Question:
If ItemCode, Color, Size, Rack, Rack1 match then the Num column needs to take incremental values instead of NULL. This means that for the highlighted rows it needs to take values '1' and '2' and for others (non-repeated) records it needs to take the value '1'.
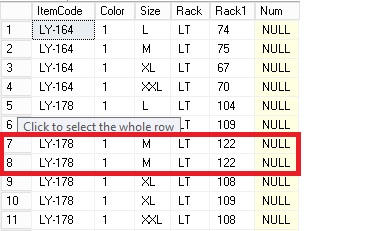
Answer: Table Schema:
'''
CREATE TABLE Items
(
ItemCode VARCHAR(10),
Color INT,
Size VARCHAR(10),
Rack VARCHAR(10),
RACK1 INT,
NUM INT
)
'''
Data:
'''
INSERT INTO Items VALUES
('LY-164', 1, 'L', 'LT', 74, NULL),
('LY-164', 1, 'M', 'LT', 75, NULL),
('LY-164', 1, 'XL', 'LT', 67, NULL),
('LY-164', 1, 'XXL', 'LT', 70, NULL),
('LY-178', 1, 'L', 'LT', 104, NULL),
('LY-178', 1, 'L', 'LT', 109, NULL),
('LY-178', 1, 'M', 'LT', 122, NULL),
('LY-178', 1, 'M', 'LT', 122, NULL),
('LY-178', 1, 'XL', 'LT', 108, NULL),
('LY-178', 1, 'XL', 'LT', 109, NULL),
('LY-178', 1, 'XXL', 'LT', 108, NULL)
'''
If you don't have Primary Key in your table you may use this. Here I am inserting first then deleting the null values.
'''
; WITH CTE AS
(
SELECT ItemCode, Color, Size, Rack, Rack1
, ROW_NUMBER() OVER (PARTITION BY ItemCode, Color, Size, Rack, Rack1 ORDER BY ItemCode, Color, Size, Rack, Rack1) AS RN
FROM Items
)
INSERT INTO Items
SELECT * FROM CTE
DELETE FROM Items WHERE NUM IS NULL
SELECT * FROM Items
'''
This is another approach (Quirky Update, one of the black magic in SQL)
'''
DECLARE @ItemCode VARCHAR(10)
DECLARE @Color INT
DECLARE @Size VARCHAR(10)
DECLARE @Rack VARCHAR(10)
DECLARE @RACK1 INT
DECLARE @NUM INT = 1
UPDATE A
SET
@NUM = IIF(@ItemCode IS NULL OR @ItemCode <> A.ItemCode OR @Color <> A.Color OR @Size <> A.Size OR @Rack <> A.Rack OR @RACK1 <> A.RACK1, 1, @Num + 1),
@ItemCode = A.ItemCode,
@Color = A.Color,
@Size = A.Size,
@Rack = A.Rack,
@RACK1 = A.RACK1,
A.Num = @NUM
FROM Items A
SELECT * FROM Items
'''
Answer
'''
LY-164 1 L LT 74 1
LY-164 1 M LT 75 1
LY-164 1 XL LT 67 1
LY-164 1 XXL LT 70 1
LY-178 1 L LT 104 1
LY-178 1 L LT 109 1
LY-178 1 M LT 122 1
LY-178 1 M LT 122 2
LY-178 1 XL LT 108 1
LY-178 1 XL LT 109 1
LY-178 1 XXL LT 108 1
'''